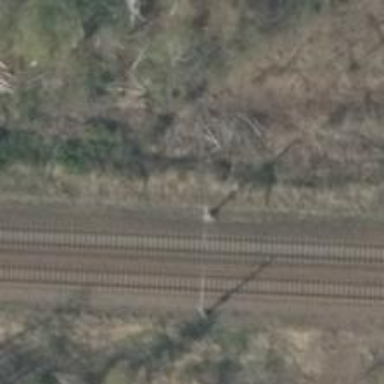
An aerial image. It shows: Milestone along the railway with catenary mast.